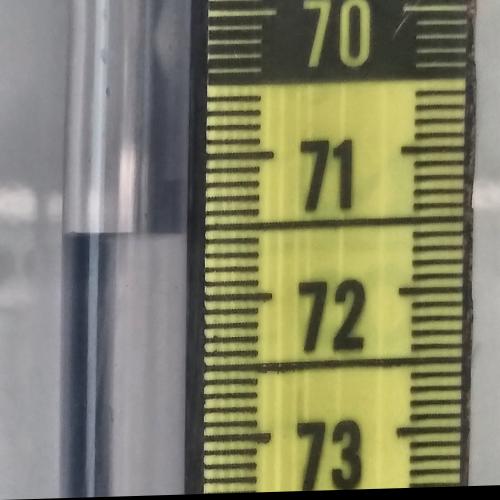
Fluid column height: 71.5 cm